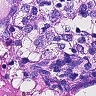
Metastatic tissue present: no